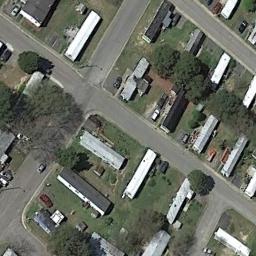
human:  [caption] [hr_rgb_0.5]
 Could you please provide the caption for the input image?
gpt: The roofs of mobile homes in this area are either black or white .

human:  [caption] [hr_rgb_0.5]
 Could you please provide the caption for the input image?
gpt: The mobile home park is on the grass next to the road .

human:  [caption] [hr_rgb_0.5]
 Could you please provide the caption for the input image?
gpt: The mobile home park has some mobile homes and trees on the grass and some roads go through the mobile home park .

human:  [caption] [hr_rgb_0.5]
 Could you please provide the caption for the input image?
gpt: There are many buildings of different shapes and sizes in the mobile home parks .

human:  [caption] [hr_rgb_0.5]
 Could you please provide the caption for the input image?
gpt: There are some buildings on green lawns on the mobile home park .